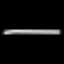
Label: line